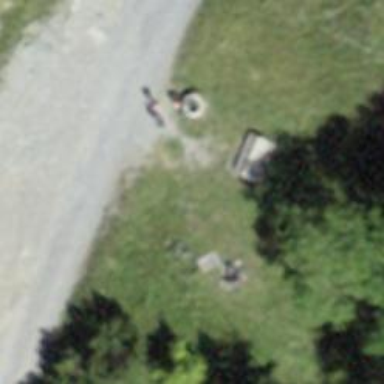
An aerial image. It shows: Picnic table located in leisure land area.